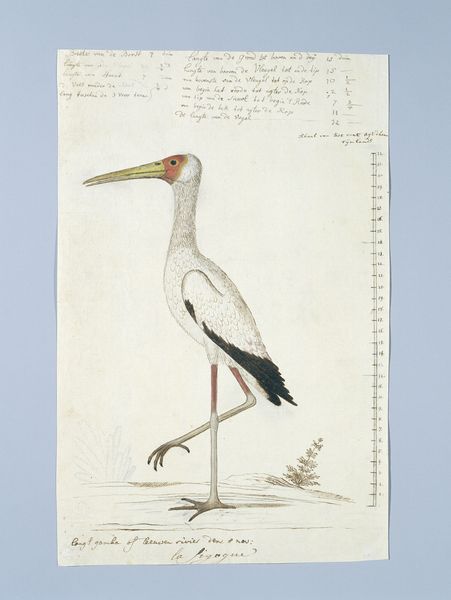
Titel: Nimmerzat (Mycteria ibis)
Künstler: Robert Jacob Gordon
Standort: Amsterdam
Institution: Rijksmuseum
Schlagwörter: weiß, schwarz, augen, federn, gefieder, beine, schrift, schnabel, kranich, schreiten, storch, kniegelenk